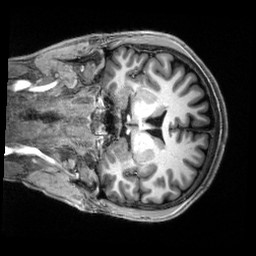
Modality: T1w
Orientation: coronal
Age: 20
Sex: male
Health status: healthy
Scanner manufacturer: siemens
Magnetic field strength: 3 T
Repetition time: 2.5 s
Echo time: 0.00222 s